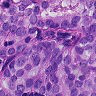
Metastatic tissue present: yes